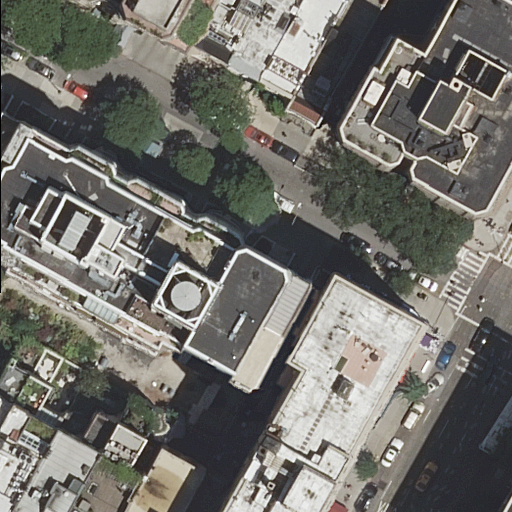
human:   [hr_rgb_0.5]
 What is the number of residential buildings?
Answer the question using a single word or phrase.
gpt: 13

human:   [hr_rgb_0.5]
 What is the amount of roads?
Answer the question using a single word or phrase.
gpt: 2

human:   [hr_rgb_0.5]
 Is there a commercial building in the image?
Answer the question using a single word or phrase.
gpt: yes

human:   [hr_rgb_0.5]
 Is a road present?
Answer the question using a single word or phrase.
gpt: yes

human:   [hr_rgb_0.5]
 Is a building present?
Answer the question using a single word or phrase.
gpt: yes

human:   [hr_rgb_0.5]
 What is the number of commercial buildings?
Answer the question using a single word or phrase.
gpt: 2

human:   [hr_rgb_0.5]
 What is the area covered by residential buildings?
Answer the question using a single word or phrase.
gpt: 7455m2

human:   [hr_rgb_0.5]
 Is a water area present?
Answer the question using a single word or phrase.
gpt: no

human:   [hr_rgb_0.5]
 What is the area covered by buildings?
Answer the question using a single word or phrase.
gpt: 7536m2

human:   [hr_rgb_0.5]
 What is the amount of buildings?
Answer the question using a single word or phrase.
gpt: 15

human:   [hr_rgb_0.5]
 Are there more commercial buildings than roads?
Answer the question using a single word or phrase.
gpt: no

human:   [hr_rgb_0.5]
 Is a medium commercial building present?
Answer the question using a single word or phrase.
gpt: no

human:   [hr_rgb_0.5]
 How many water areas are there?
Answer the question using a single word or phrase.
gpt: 0

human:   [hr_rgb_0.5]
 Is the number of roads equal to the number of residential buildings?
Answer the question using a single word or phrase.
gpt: no

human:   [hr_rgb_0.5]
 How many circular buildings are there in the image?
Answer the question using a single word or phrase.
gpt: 0

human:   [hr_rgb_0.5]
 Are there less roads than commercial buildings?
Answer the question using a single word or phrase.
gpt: no

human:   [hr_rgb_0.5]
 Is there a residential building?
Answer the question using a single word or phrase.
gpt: yes

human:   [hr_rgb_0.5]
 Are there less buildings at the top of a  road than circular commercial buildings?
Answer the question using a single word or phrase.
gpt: no

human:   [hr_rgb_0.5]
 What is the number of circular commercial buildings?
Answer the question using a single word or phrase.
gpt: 0

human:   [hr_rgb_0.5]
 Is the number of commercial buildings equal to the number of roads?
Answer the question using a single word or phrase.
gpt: yes

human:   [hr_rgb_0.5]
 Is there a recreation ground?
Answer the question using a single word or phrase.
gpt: no

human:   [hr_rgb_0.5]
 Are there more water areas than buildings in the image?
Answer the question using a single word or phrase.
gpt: no

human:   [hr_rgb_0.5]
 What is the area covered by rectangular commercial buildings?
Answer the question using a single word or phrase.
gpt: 81m2

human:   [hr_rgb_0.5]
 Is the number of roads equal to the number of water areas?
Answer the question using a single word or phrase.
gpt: no

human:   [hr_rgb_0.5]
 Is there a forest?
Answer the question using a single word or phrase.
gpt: no

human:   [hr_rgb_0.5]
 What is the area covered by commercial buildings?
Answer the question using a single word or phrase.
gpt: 81m2

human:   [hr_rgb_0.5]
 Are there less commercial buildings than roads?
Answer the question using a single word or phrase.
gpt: no

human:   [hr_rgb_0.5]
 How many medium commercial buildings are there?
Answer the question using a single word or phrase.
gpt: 0

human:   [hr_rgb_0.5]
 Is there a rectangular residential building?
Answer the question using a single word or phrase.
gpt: yes

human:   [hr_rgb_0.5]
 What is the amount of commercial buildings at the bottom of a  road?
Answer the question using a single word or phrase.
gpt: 0

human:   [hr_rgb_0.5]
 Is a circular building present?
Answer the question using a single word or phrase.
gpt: no

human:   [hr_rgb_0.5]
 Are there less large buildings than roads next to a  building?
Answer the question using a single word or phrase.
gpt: no

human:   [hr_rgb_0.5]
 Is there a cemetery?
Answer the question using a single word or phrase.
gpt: no

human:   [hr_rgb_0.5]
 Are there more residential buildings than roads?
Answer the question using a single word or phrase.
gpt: yes

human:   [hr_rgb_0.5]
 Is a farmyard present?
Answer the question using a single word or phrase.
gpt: no

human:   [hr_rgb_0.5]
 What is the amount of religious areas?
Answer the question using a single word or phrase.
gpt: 0

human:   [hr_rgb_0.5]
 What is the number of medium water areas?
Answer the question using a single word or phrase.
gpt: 0

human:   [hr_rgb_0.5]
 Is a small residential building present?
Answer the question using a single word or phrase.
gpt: yes

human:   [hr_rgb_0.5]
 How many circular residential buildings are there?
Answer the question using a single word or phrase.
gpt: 0

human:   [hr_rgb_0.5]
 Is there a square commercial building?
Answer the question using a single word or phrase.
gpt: no

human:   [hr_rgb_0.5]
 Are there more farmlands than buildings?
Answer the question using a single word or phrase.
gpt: no

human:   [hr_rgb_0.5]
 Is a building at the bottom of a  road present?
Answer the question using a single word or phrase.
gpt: yes

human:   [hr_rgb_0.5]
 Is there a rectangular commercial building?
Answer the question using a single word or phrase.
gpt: yes

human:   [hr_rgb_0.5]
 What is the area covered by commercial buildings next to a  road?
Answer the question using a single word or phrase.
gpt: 81m2

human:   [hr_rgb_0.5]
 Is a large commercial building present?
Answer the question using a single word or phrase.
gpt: no

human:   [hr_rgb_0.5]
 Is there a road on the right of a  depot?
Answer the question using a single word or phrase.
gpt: no

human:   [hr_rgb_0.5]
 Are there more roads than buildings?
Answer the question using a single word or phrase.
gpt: no

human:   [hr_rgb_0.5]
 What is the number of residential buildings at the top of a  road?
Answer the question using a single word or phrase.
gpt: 6

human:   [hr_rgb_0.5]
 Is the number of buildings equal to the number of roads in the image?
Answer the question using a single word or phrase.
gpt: no

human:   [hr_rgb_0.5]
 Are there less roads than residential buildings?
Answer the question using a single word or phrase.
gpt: yes

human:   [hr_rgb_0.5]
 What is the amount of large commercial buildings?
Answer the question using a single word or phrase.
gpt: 0

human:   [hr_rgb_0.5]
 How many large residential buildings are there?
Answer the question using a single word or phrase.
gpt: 4

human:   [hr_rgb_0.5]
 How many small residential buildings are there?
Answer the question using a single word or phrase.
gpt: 4

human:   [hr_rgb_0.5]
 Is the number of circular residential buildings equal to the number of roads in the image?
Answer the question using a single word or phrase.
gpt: no

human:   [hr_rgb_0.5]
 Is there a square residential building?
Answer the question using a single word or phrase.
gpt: no

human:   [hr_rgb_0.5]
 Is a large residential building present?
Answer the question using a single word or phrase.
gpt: yes

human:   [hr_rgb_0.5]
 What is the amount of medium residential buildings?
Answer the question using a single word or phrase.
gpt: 5

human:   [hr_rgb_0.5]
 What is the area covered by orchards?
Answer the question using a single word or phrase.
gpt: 0m2

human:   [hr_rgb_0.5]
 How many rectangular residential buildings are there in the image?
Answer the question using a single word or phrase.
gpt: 6

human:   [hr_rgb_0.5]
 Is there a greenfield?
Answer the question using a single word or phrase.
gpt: no

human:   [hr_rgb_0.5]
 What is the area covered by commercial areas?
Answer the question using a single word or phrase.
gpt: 0m2

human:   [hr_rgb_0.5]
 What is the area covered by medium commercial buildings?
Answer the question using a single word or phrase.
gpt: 0m2

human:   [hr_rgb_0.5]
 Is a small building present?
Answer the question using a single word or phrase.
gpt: yes

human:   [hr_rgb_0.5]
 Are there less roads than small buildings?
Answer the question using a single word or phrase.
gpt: yes